Question:
This might be a naive question. However, I am just trying to understand why the tool tip says "Preserve" when <URL>.
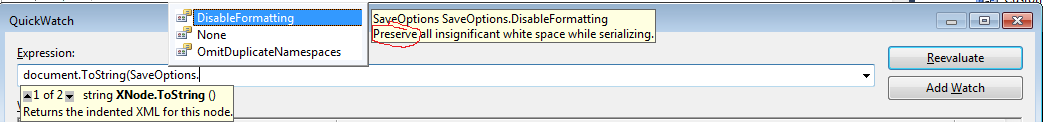
Answer: There is a misleading double negative here. The documentation you linked to says (emphasis mine):
> If you disable formatting, then all insignificant white space
in the XML tree , and the XML is formatted (indented) as
it is serialized.
It means that if 'DisableFormatting' specified, insignificant white space will be discarded, i.e. it will be preserved in the serialized output. So, the tooltip is right.